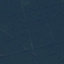
Label: Forest